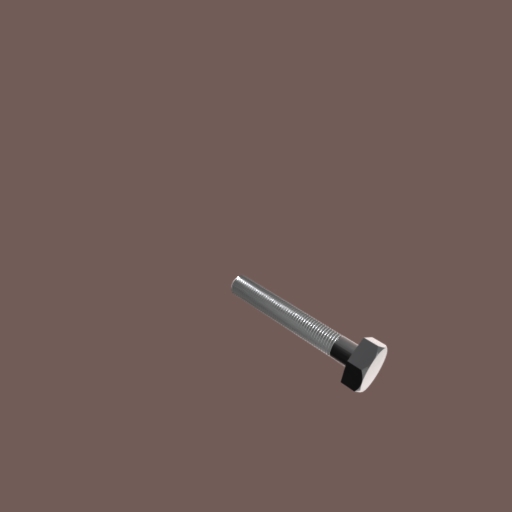
Label: bolt